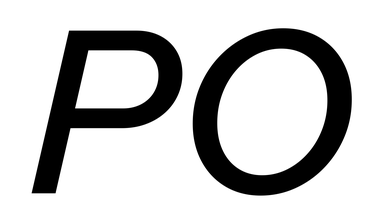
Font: InstrumentSans-Italic_Medium_Italic